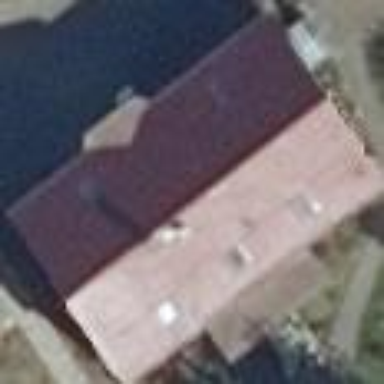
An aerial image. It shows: Gabled roof apartments building.